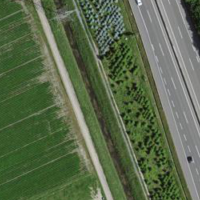
EUNIS habitat code: 57
Species observed at this site:
Roeseliana roeselii